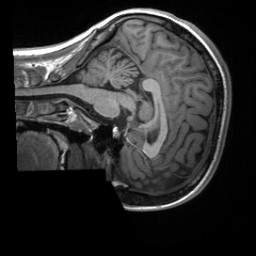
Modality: T1w
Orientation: sagittal
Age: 20
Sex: female
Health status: healthy
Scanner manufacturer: siemens
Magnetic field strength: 3 T
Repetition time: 2 s
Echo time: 0.00232 s